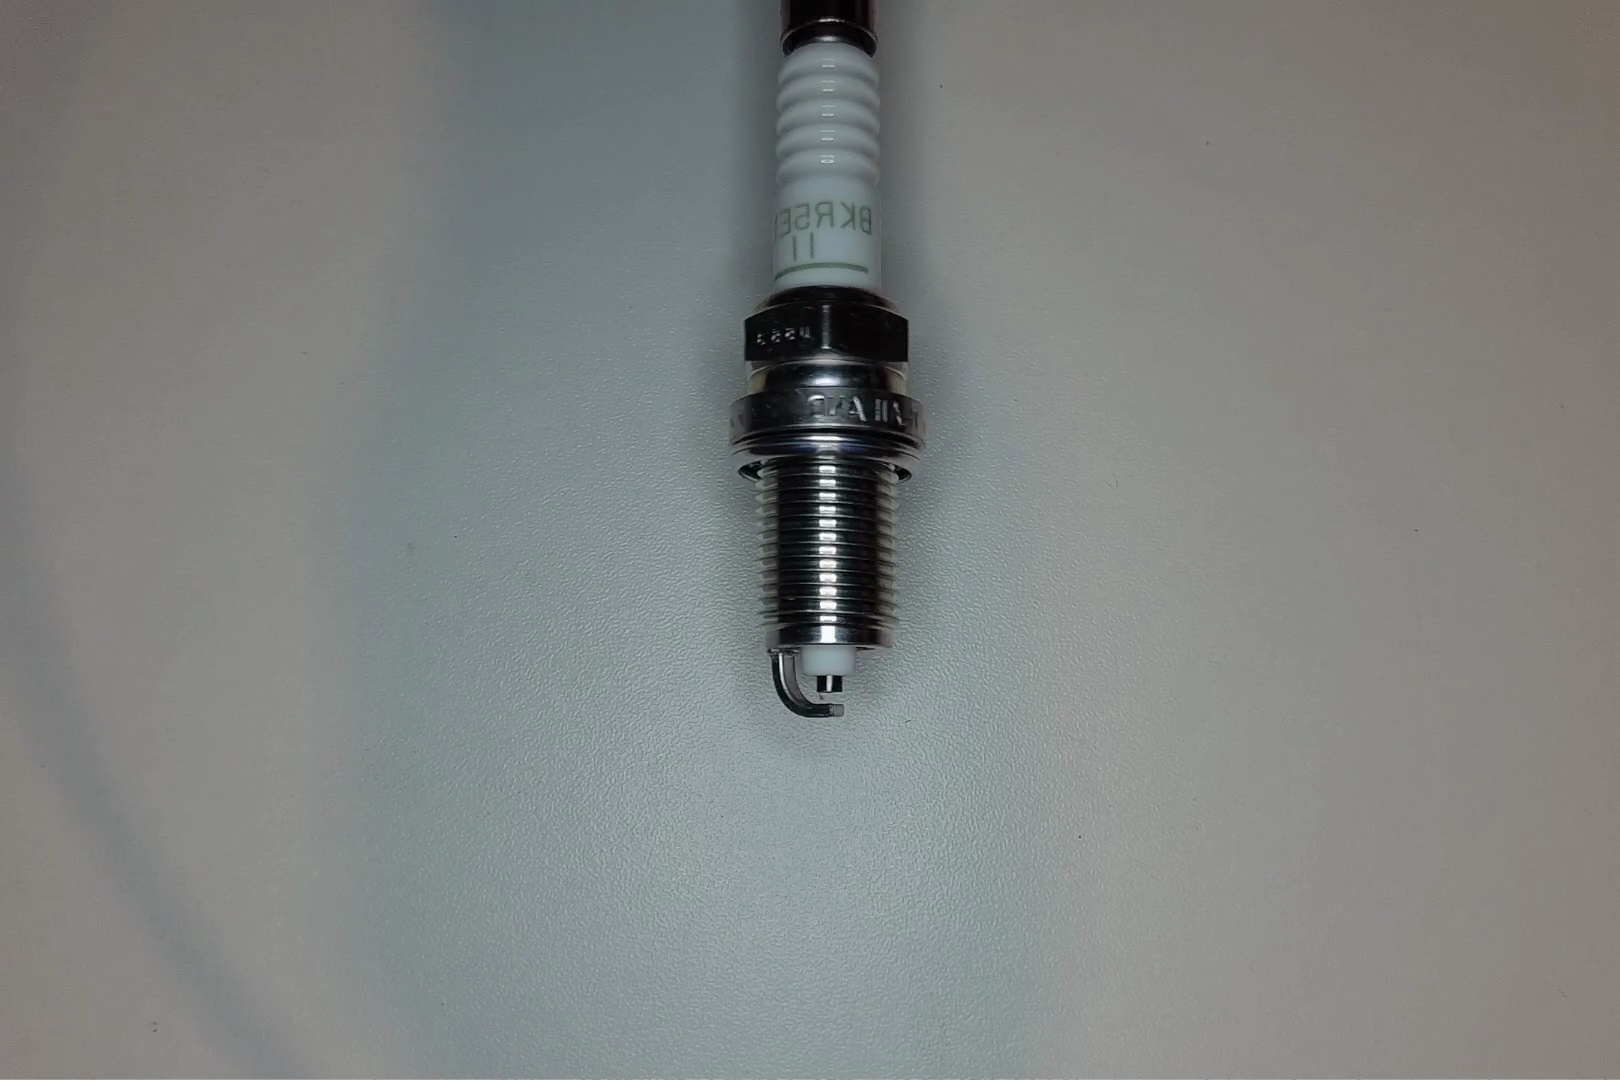
Label: no anomaly